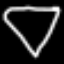
Label: diamond